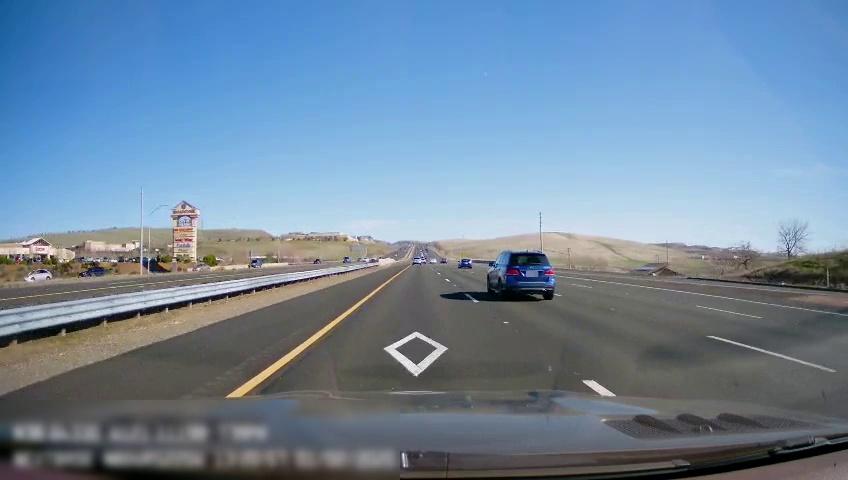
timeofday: Day
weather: Sunny
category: Drivable Space
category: Drivable Space
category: Vehicles | Car
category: Vehicles | SUV
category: Vehicles | SUV
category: Vehicles | Car
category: Vehicles | SUV
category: Vehicles | Car
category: Vehicles | SUV
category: Vehicles | Car
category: Lanes | Current Lane
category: Lanes | Current Lane
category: Lanes | Alternate Lane
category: Lanes | Alternate Lane
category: Lanes | Alternate Lane
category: Lanes | Alternate Lane
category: Lanes | Opposite Lane
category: Lanes | Opposite Lane
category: Lanes | Opposite Lane